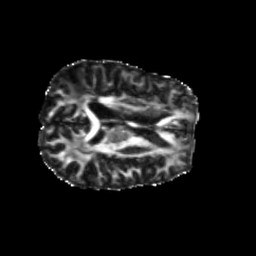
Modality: FA
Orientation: axial
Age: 50
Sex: female
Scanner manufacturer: siemens
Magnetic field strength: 3 T
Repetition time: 5.25 s
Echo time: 0.08 s